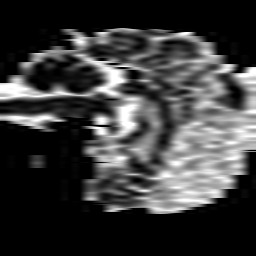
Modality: ADC
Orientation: sagittal
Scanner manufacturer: philips
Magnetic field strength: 1.5 T
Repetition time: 2.88 s
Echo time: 0.06279 s